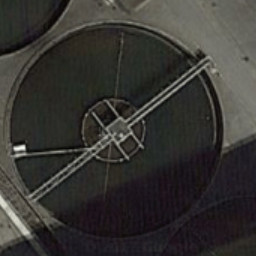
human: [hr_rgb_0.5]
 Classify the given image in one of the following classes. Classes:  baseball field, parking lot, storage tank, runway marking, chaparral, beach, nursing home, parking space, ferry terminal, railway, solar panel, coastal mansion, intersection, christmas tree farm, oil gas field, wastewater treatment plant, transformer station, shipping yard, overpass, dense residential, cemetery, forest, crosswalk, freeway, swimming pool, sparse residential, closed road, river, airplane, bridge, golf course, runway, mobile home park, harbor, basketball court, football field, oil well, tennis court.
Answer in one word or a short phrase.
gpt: wastewater treatment plant